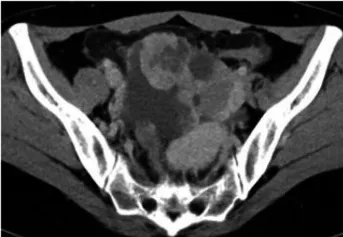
(A-D) Pelvic CT images.delayed phase.
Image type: radiology (ct)